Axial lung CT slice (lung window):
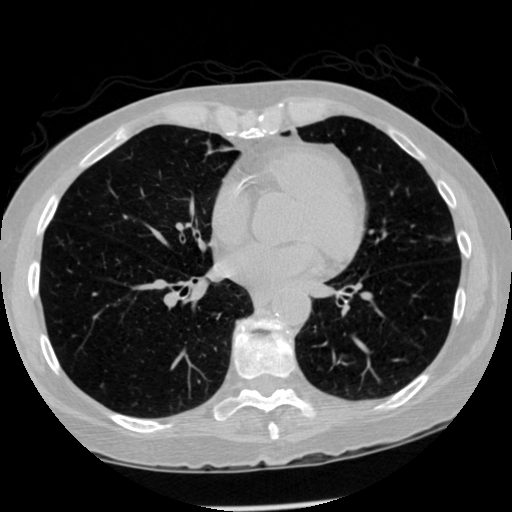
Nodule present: no